Question: What is the maximum amount of money that can be robbed from the houses? The connected houses cannot be robbed at the same time.
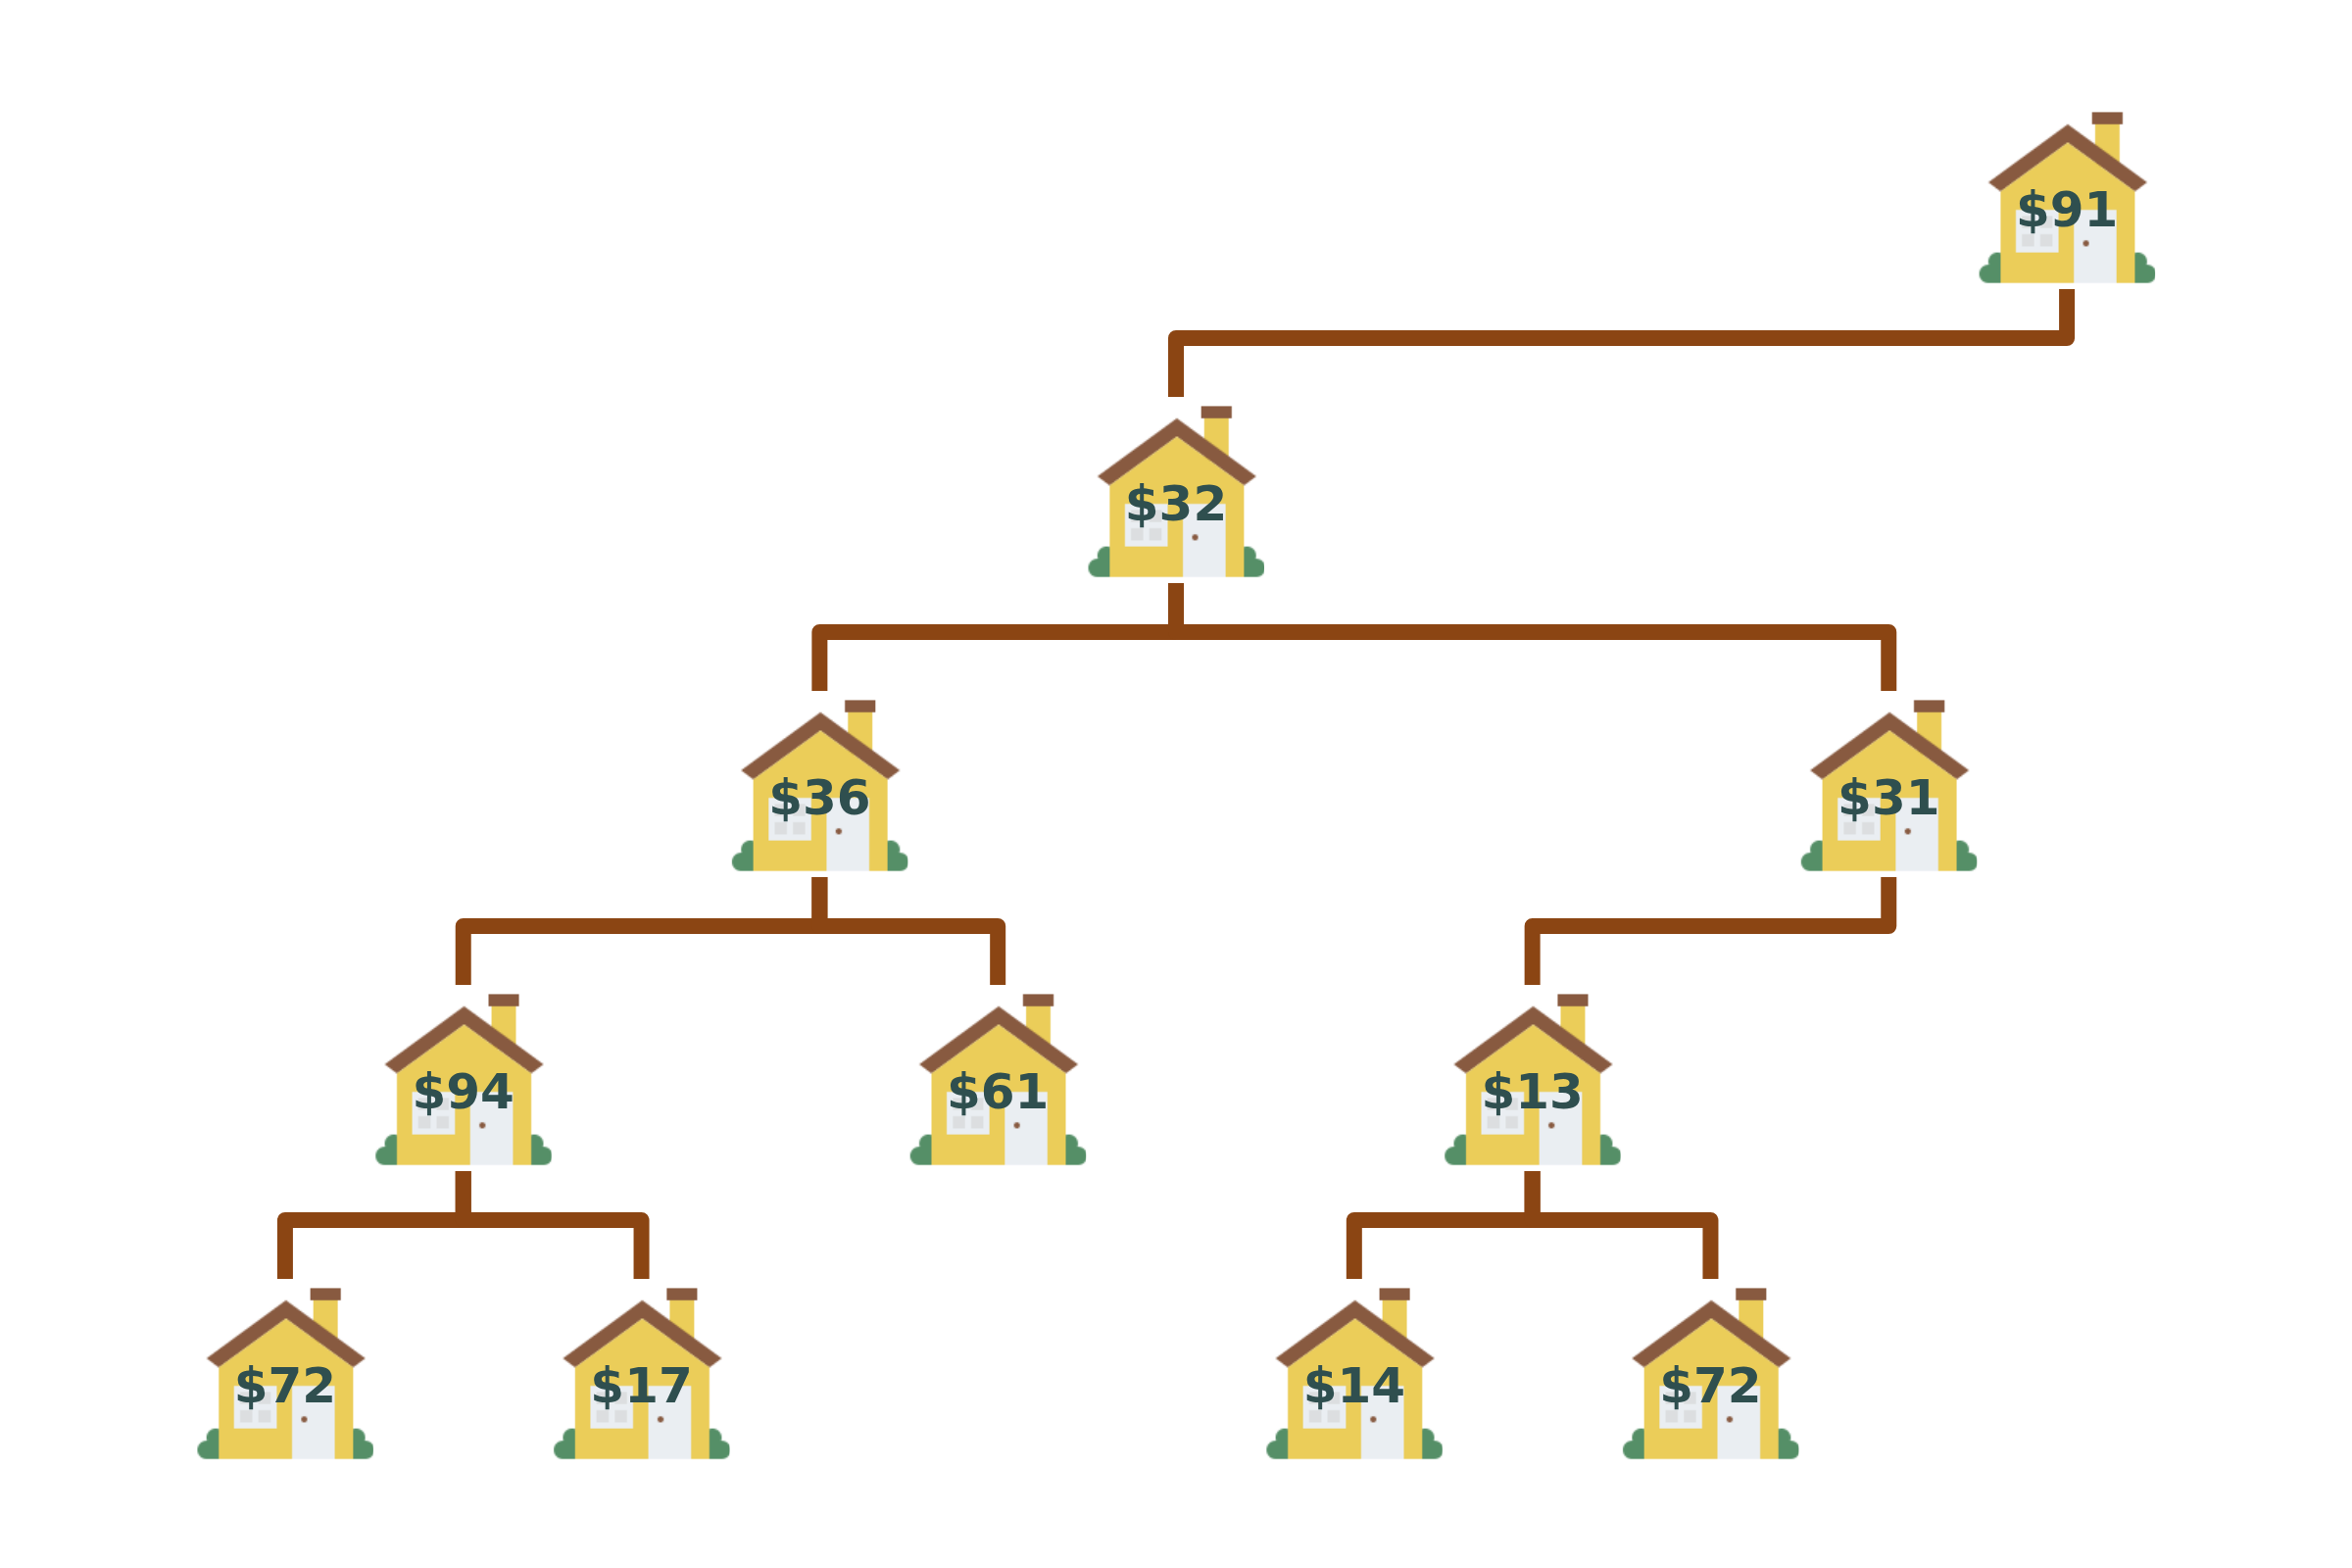
Answer: 363